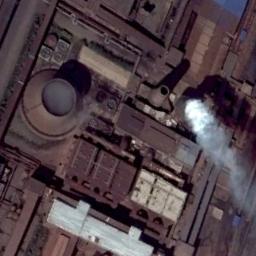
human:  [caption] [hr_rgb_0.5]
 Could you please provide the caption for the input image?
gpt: Many buildings of different shapes and sizes are beside the thermal power station .

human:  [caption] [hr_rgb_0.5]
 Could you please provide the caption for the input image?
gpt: The thermal power station is next to some buildings with white mist above .

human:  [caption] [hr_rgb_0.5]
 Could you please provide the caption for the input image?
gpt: There are two thermal power stations, and the right one is emitting smoke .

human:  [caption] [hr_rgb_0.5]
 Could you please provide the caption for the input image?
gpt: In the thermal power station there are many machines and equipment, pipelines, A cooling tower is steaming, there is a chimney .

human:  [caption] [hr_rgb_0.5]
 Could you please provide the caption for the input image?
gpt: There are some brown buildings on the thermal power station .